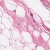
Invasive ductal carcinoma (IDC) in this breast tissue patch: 0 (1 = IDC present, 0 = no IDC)